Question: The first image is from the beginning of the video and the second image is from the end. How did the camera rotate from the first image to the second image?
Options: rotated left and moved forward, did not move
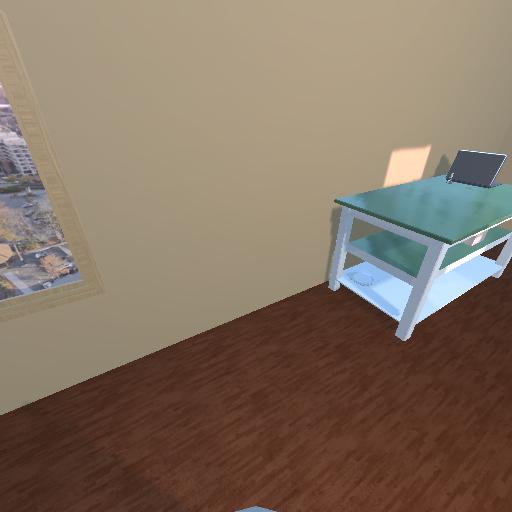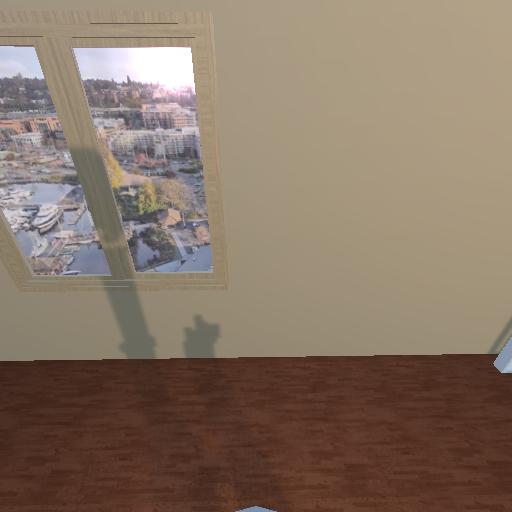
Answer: rotated left and moved forward